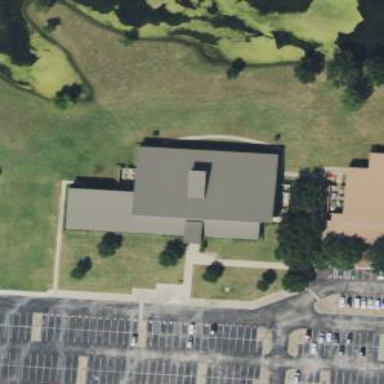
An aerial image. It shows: College building.